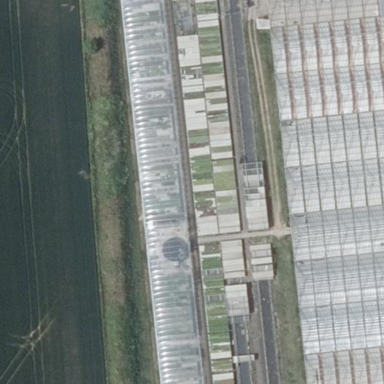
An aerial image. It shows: Greenhouse.